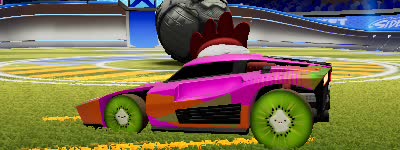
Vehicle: breakout